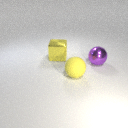
large yellow metal cube behind large purple metal sphere